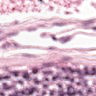
Metastatic tissue present: no